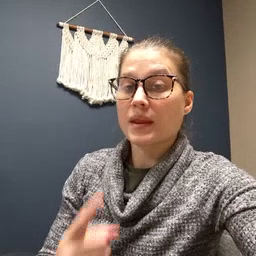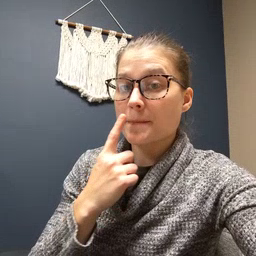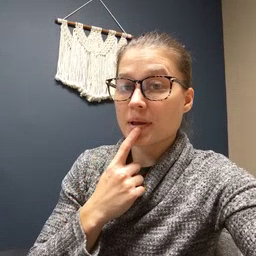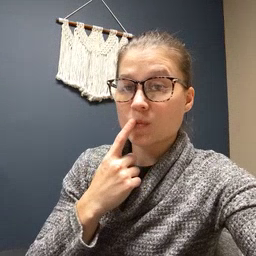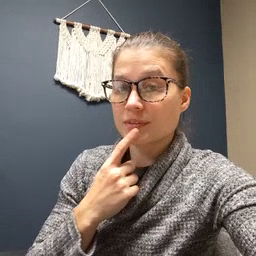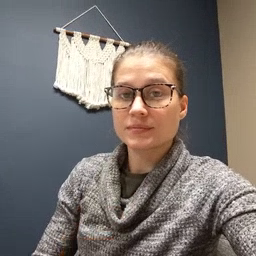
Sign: mouth